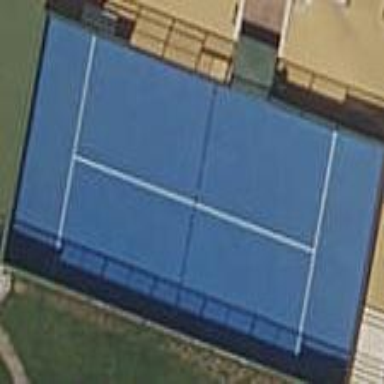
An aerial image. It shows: Tennis court in leisure pitch.